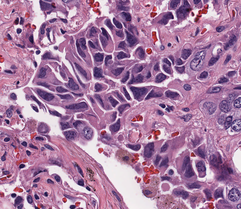
Tumor epithelial tissue: yes
Tumor-associated stroma tissue: yes
Normal tissue: no